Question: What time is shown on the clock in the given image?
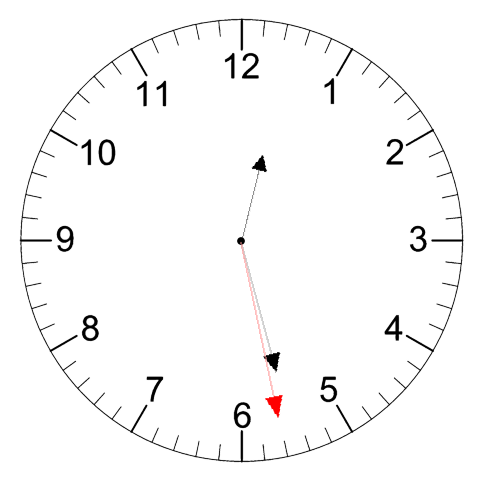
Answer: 12:27:28